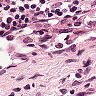
Metastatic tissue present: no